Question: I am using Bootstrap 3 and trying to stack grids on top of each other (A, B, C, D, E)
The Mobile grid stacking seems to work fine but the main problem is when i view it on desktop the grids don't seem to fit in place as they should, for example the box for E:

This is my code:
'''
<div class="row">
<div class="col-md-8">
<!-- Main Hero Image -->
<p>A</p>
</div>
<div class="col-md-4">
<!-- Side Content-->
<p>B</p>
</div>
<div class="col-md-4 col-md-push-8">
<!--Music Player-->
<p>C</p>
<!--Upcoming Events-->
<p>D</p>
</div>
<div class="col-md-4 col-md-pull-8">
<!--Recent Events-->
<p>E</p>
</div>
</div>
'''
The size of the columns should be 8 for A & E and size 4 for B, C & D
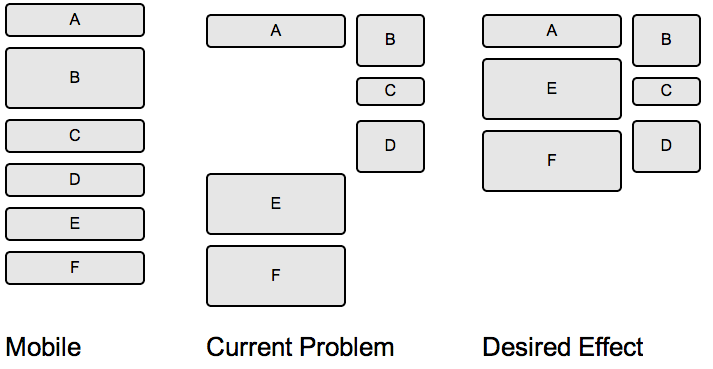
Answer: take a look at this <URL>
for better understanding look at this <URL>
just changed the
'''
<div class="col-md-8 col-md-pull-4">
<!--Recent Events-->
<p>E</p>
</div>
'''